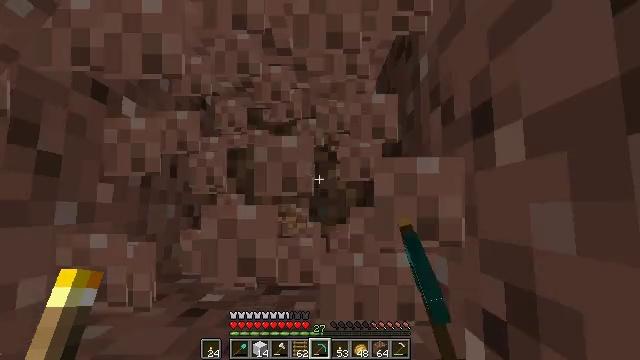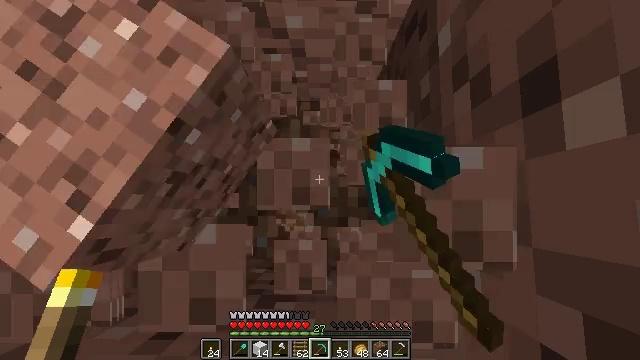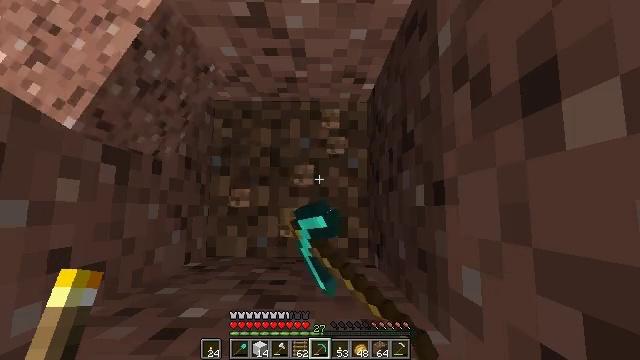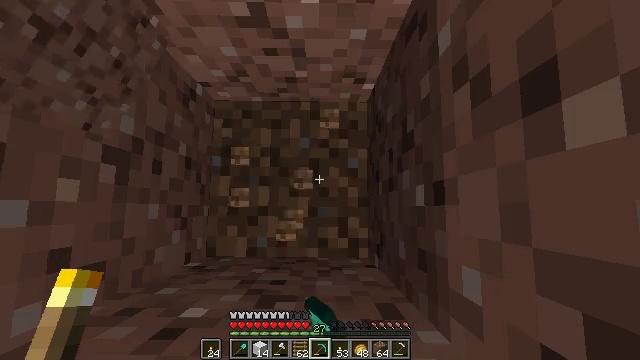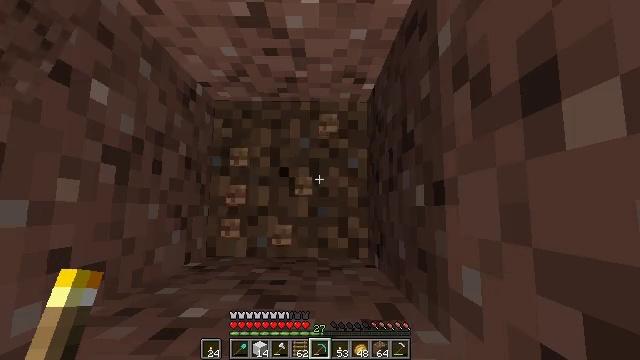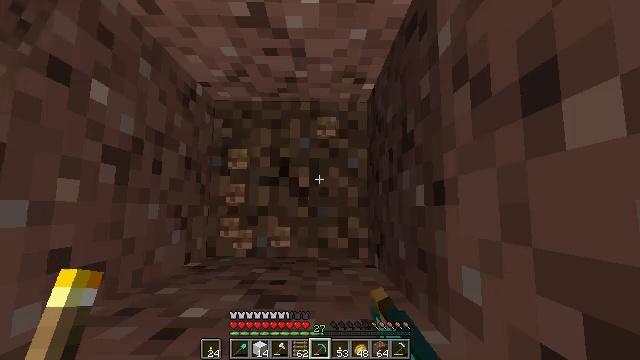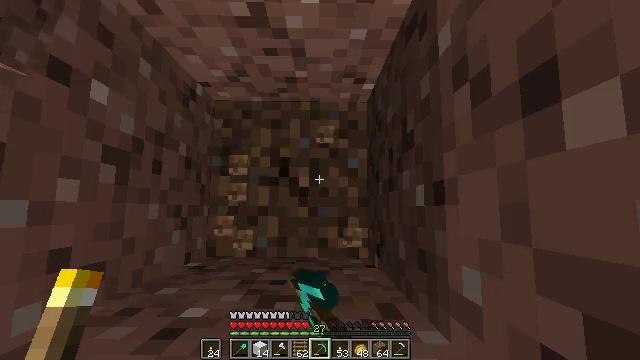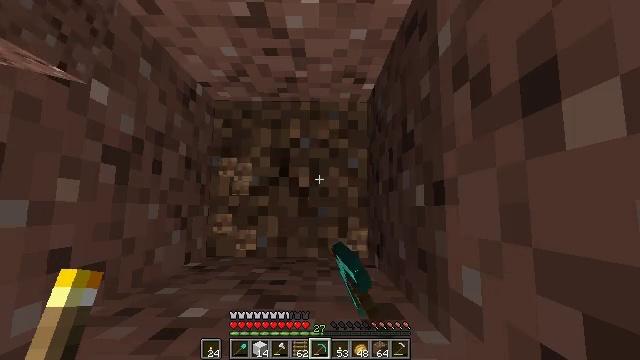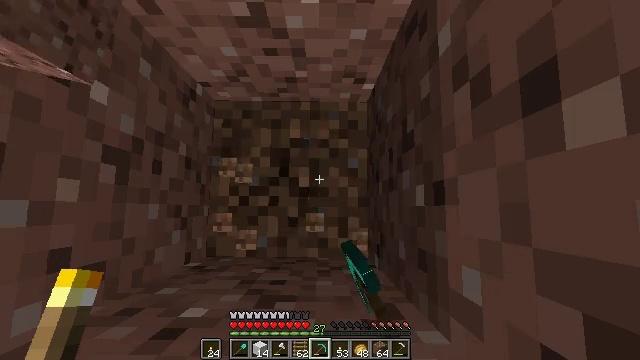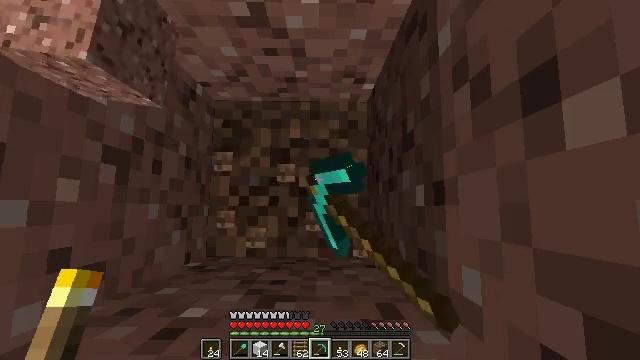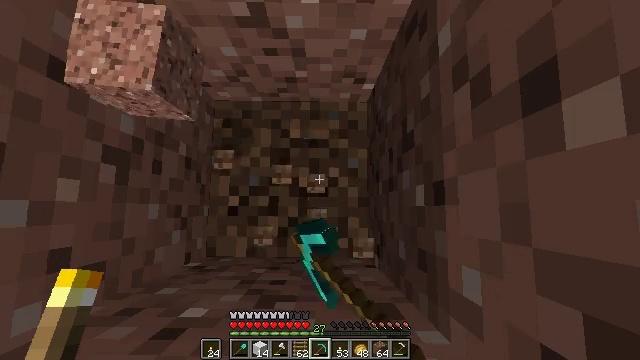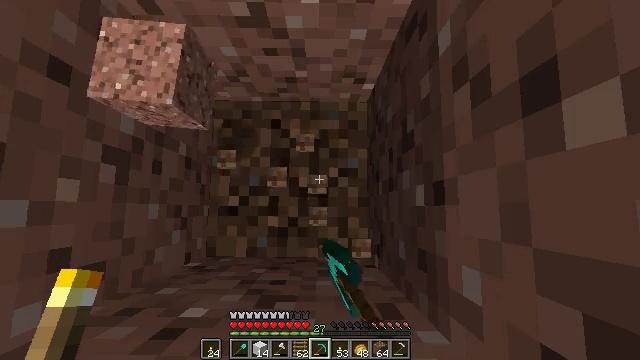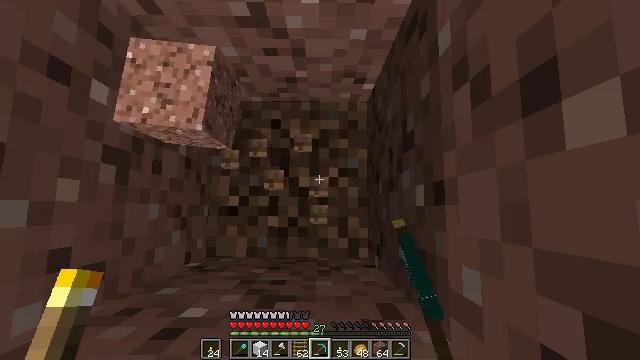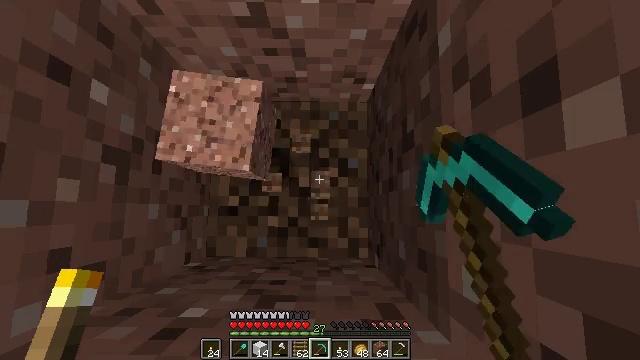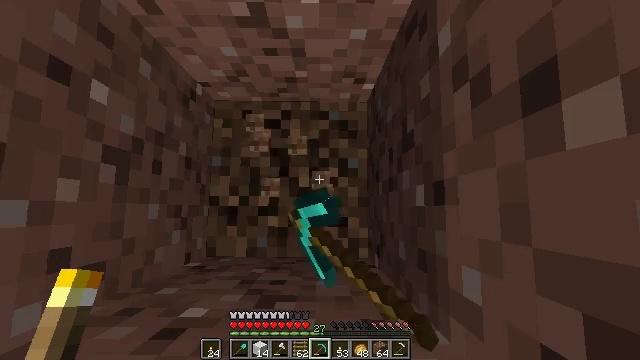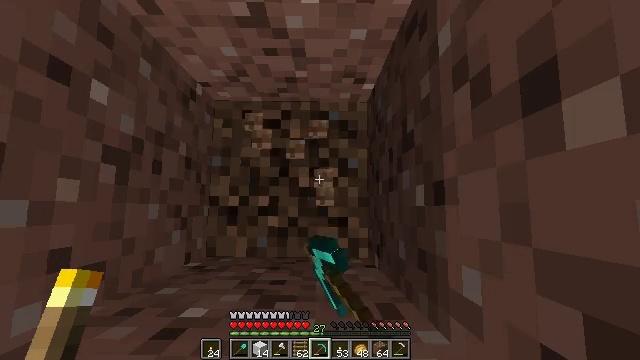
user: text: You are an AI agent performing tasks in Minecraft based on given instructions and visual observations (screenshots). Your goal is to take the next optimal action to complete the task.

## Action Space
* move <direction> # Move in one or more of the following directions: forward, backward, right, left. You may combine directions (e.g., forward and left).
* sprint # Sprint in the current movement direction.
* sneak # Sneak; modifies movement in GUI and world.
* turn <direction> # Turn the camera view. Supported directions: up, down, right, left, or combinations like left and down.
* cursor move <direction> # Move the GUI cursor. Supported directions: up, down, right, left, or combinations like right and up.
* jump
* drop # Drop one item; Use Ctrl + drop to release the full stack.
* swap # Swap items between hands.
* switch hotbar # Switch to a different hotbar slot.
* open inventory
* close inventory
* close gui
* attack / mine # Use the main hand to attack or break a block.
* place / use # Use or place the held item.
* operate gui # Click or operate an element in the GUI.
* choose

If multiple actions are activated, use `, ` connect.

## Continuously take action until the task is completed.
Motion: motion action
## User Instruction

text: Attack the ground to gather dirt.
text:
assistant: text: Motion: attack / mine
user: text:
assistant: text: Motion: attack / mine
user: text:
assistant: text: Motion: attack / mine
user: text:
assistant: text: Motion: attack / mine
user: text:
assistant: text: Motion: attack / mine
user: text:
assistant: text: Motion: attack / mine
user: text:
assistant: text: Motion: attack / mine
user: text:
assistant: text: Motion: attack / mine
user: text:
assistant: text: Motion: attack / mine
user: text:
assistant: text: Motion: attack / mine
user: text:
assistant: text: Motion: attack / mine
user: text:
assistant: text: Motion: attack / mine
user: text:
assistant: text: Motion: attack / mine
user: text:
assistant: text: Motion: attack / mine
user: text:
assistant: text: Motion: attack / mine
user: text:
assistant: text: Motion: attack / mine
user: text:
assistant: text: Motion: attack / mine
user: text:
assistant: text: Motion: no_op
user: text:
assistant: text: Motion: no_op
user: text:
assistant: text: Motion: no_op
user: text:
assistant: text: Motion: no_op
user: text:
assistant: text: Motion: no_op